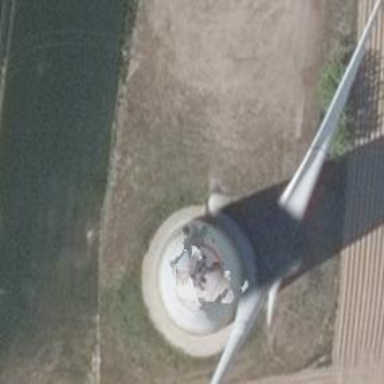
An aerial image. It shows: Wind generator powered by horizontal-axis wind turbine.